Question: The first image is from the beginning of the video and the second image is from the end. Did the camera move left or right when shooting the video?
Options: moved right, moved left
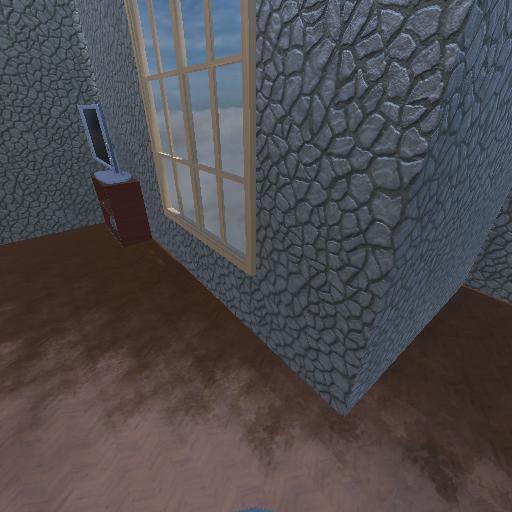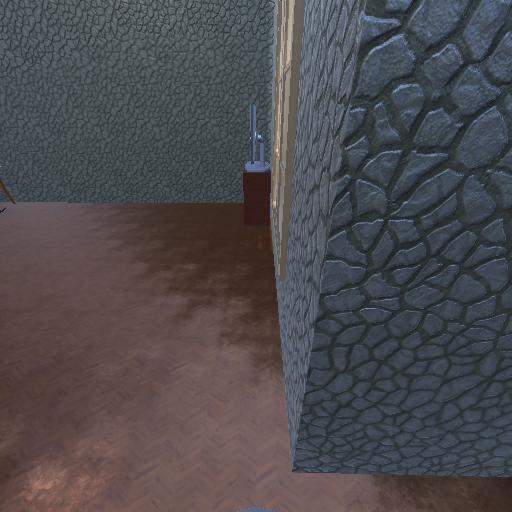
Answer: moved right